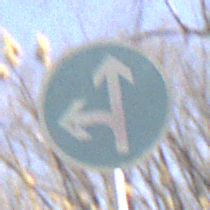
Verkehrszeichen: VorgeschriebeneFahrtrichtungGeradeausOderLinks
Umgebung: Outdoor, Nature
Tageszeit: Midday
Wetter: Clear
Licht: Natural
Jahreszeit: NotSpecified
Kontrast: HighContrast